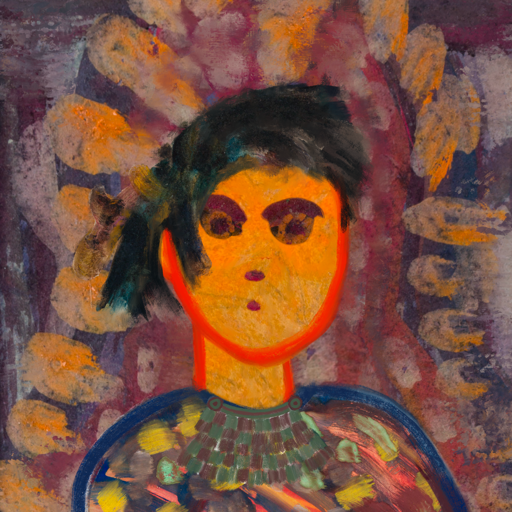
Background: Doll, Head And Neck Front: Sisters, Face Front: Doll, Bust: Mother_And_Son_Mother, Hair Front: Pipe, Head Accessory: Blank, Second Necklace: After_Raid, Necklace: Blank, Baby: Blank